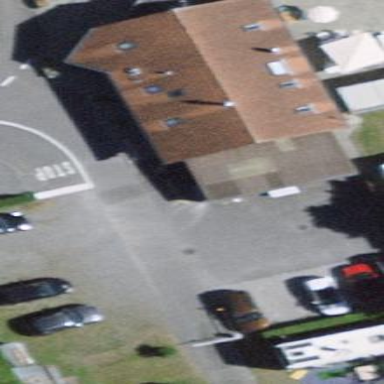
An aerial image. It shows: Hotel building.